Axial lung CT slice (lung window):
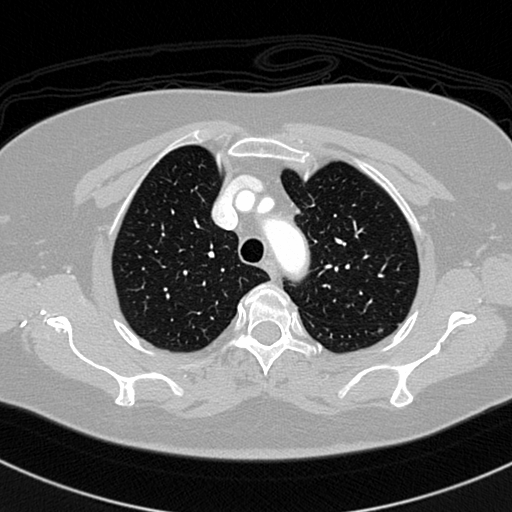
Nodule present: no